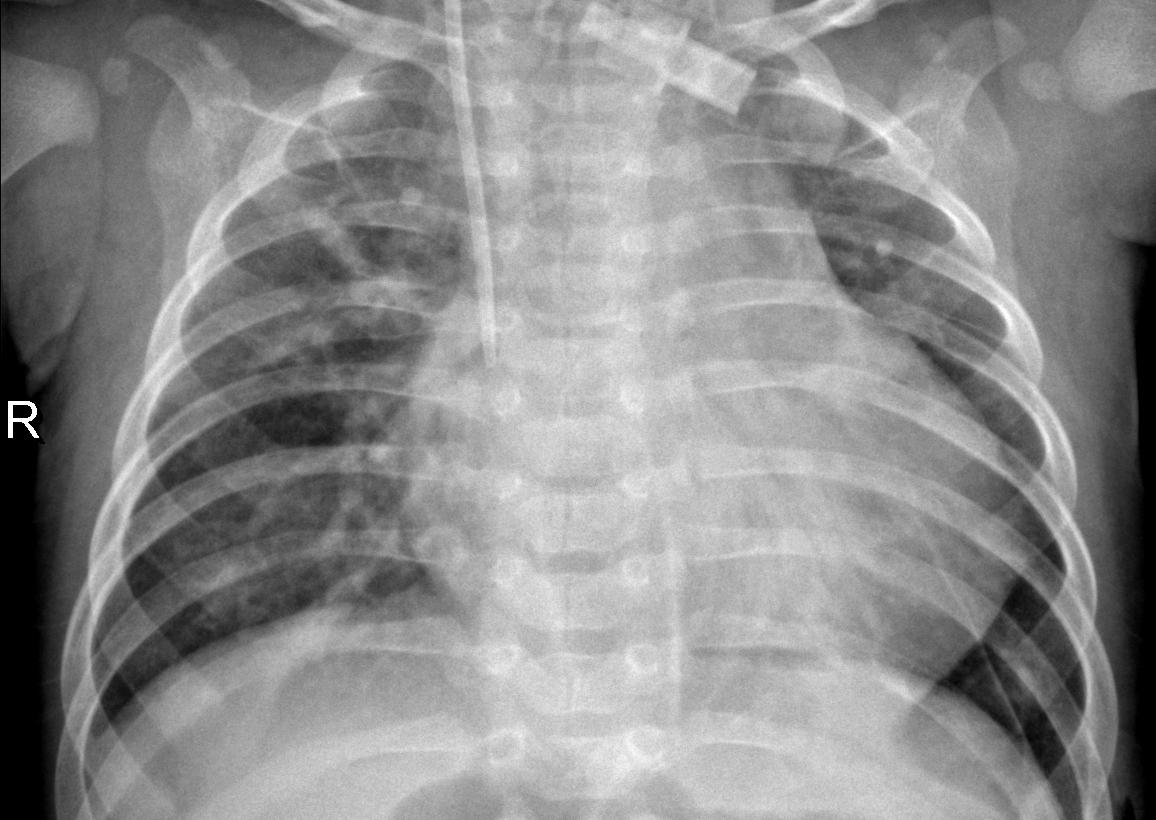
Diagnosis: PNEUMONIA